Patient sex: M
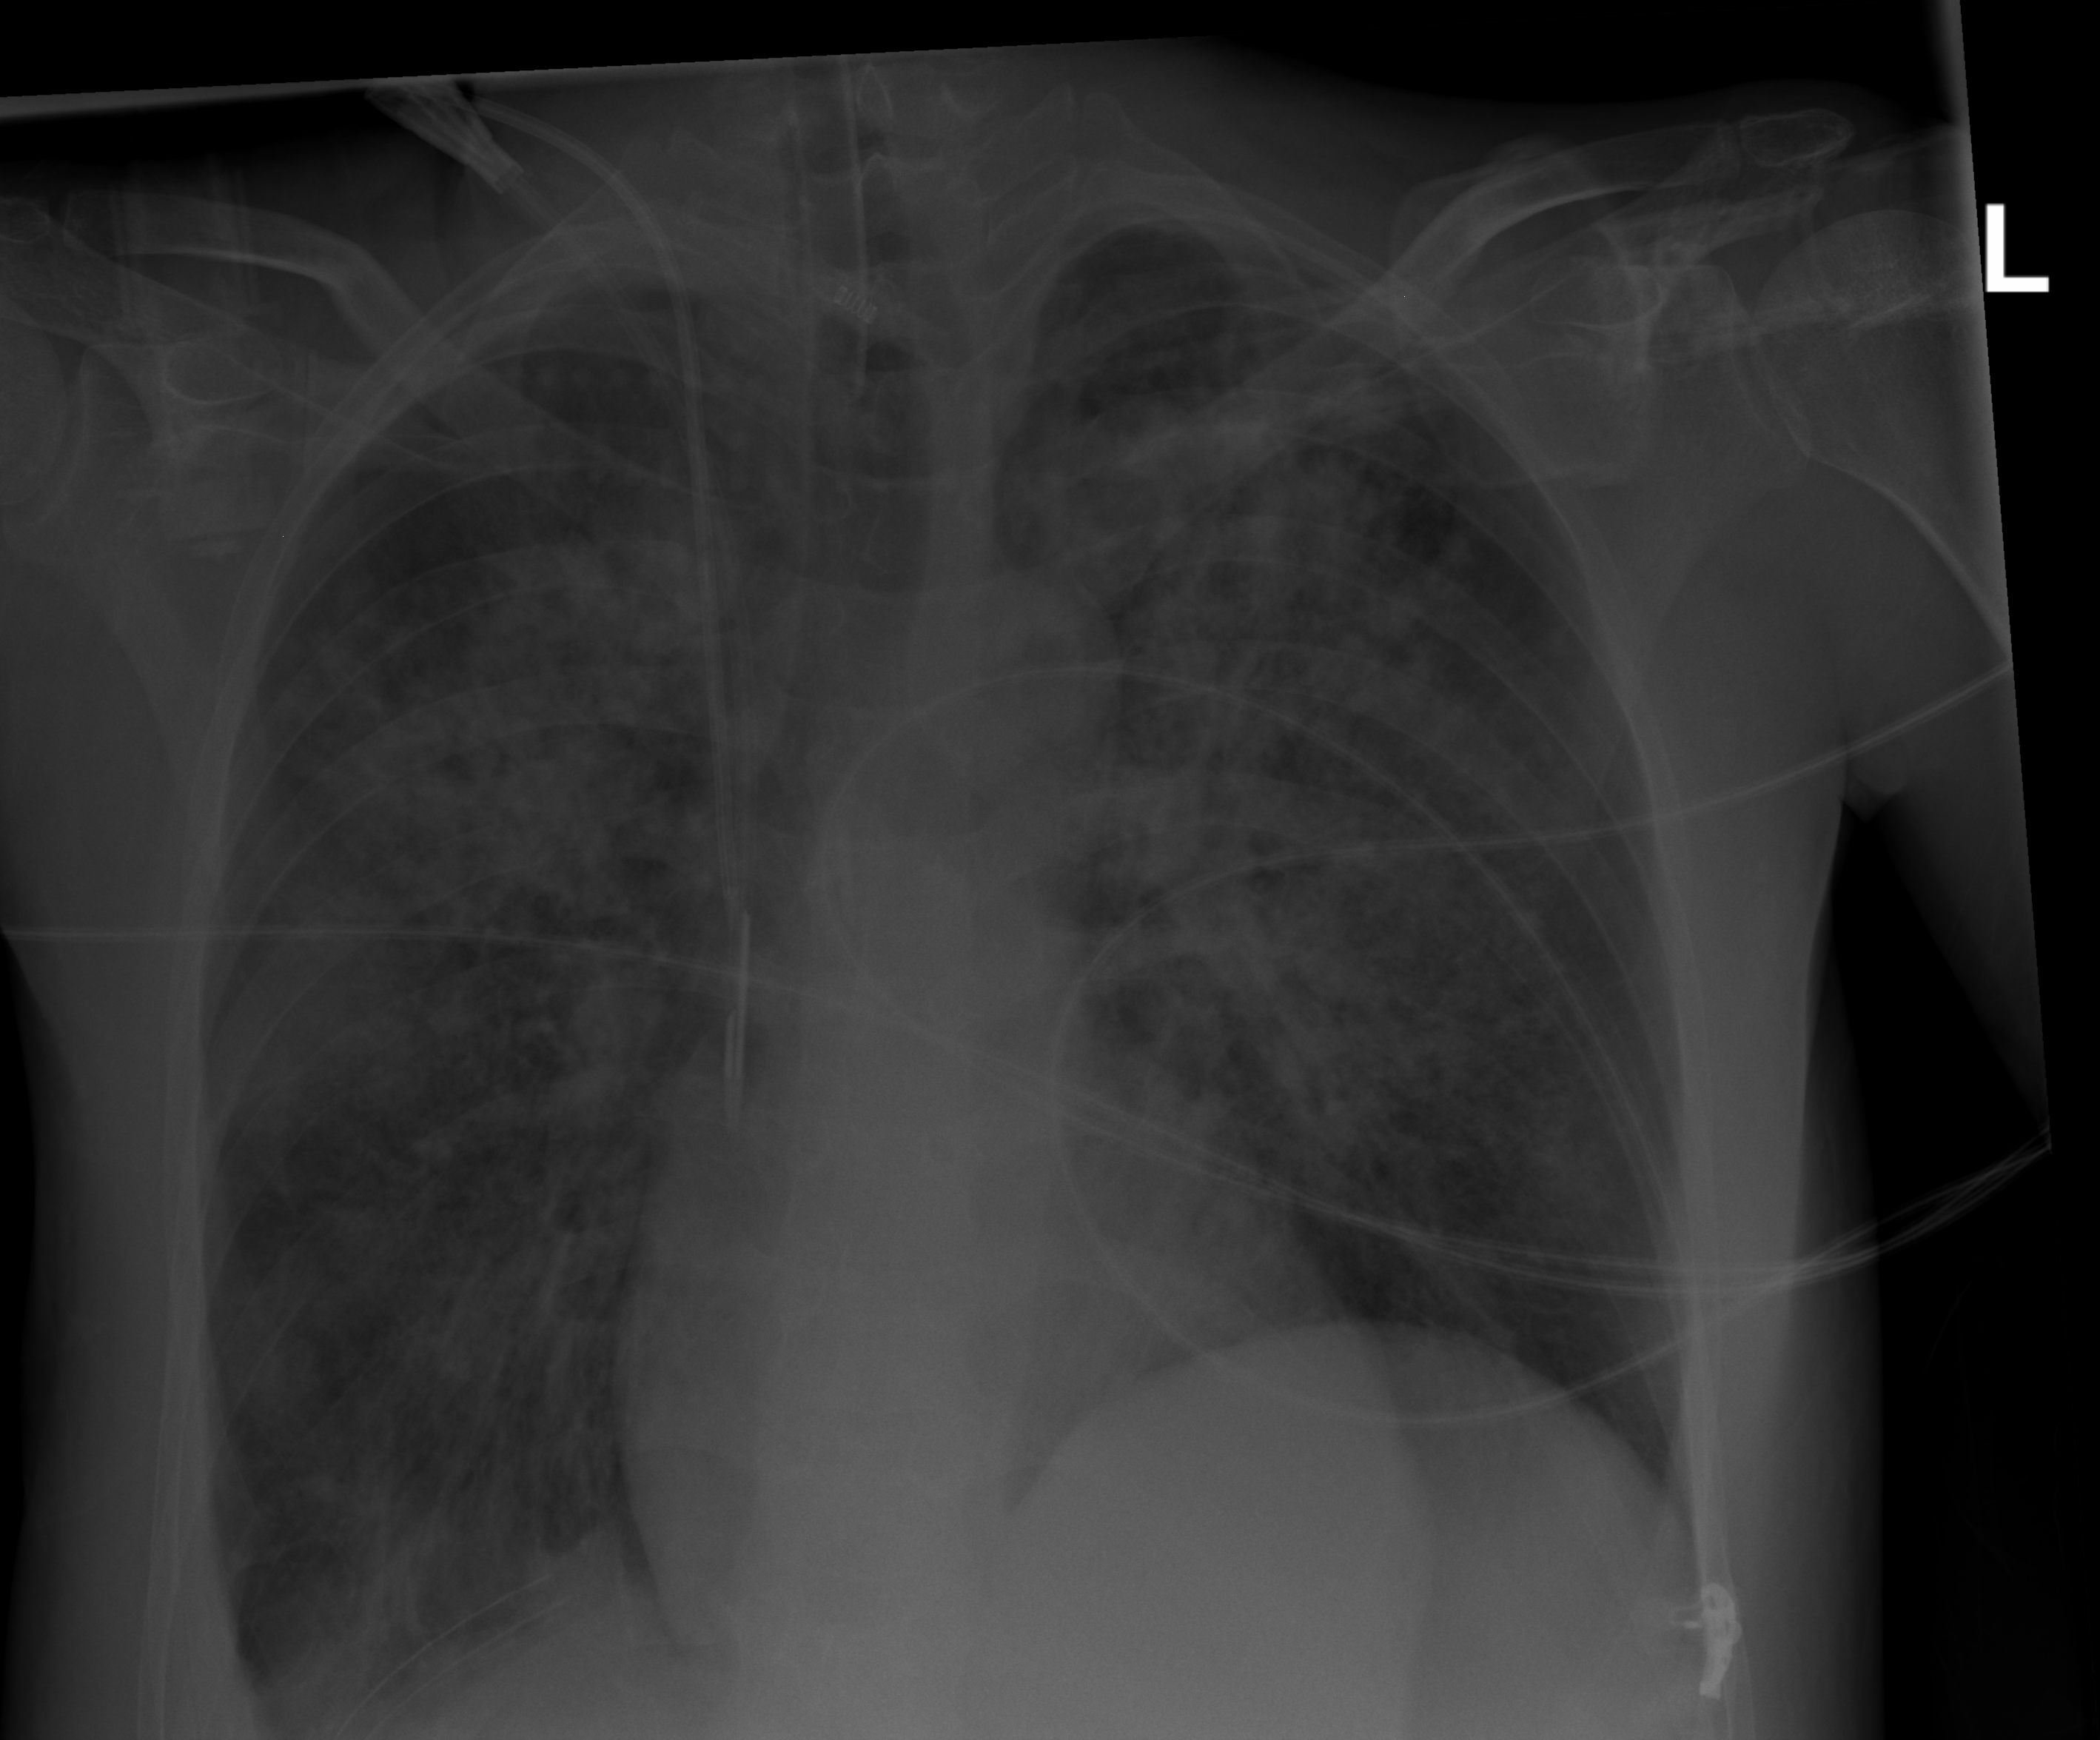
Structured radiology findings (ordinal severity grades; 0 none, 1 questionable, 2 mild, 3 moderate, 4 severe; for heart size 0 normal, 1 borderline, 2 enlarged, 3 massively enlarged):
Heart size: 1
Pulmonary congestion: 3
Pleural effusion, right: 1
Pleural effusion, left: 0
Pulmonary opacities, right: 3
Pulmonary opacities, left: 3
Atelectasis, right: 3
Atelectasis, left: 3